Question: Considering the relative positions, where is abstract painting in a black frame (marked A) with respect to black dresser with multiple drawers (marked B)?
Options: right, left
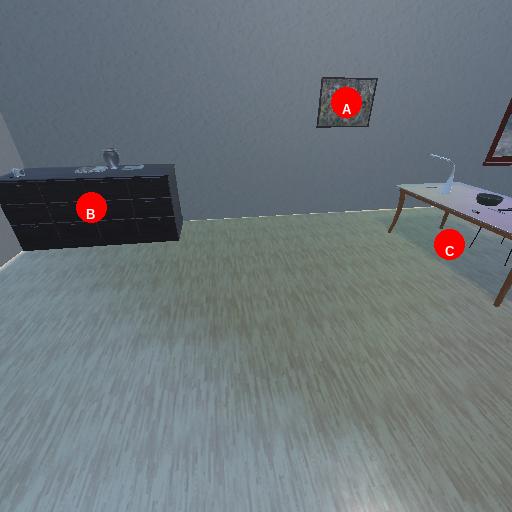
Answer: right